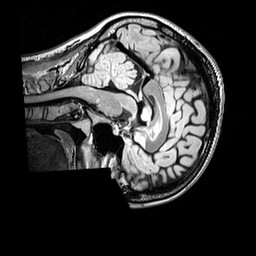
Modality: FLAIR
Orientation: sagittal
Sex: female
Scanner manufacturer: siemens
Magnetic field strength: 3 T
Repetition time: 5 s
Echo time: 0.395 s